Interaction volume radius: 10 \u00c5
Interaction volume height: 35 \u00c5
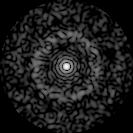
Disorder parameter: 0.8167